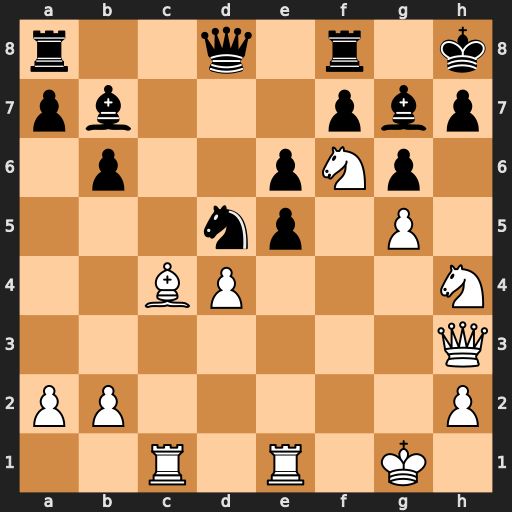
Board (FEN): r2q1r1k/pb3pbp/1p2pNp1/3np1P1/2BP3N/7Q/PP5P/2R1R1K1
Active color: w
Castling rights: -
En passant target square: -
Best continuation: Nxg6+ fxg6 Qxh7#